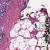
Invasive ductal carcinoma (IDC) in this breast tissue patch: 0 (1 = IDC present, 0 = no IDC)